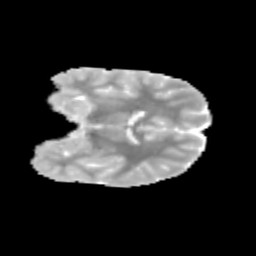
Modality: MD
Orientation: coronal
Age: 11
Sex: male
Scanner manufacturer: siemens
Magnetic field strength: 3 T
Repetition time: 3.8 s
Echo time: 0.07 s